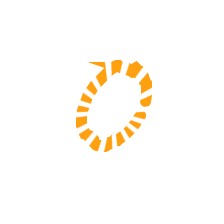
Shape: circle